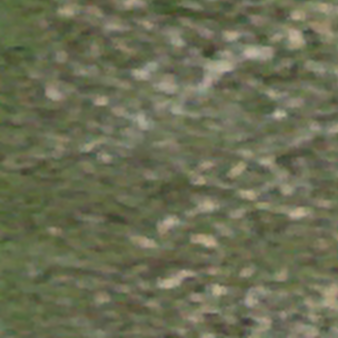
Label: other